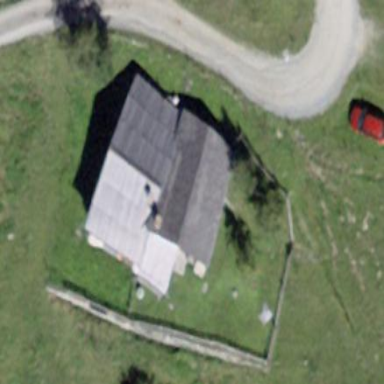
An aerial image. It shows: Gabled house with grey roof.